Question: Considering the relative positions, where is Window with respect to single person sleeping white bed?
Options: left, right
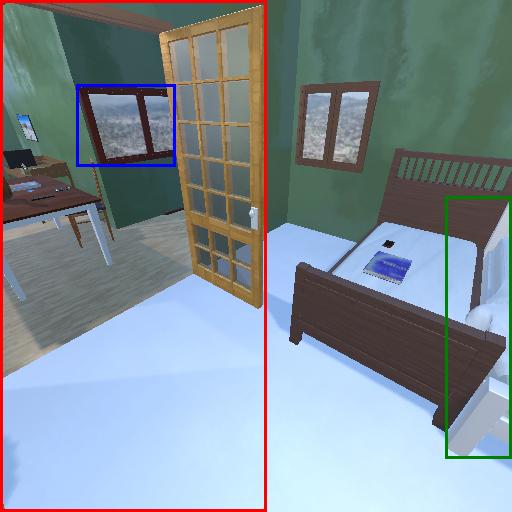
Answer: left